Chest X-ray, AP view. Patient: 61 years old, sex F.
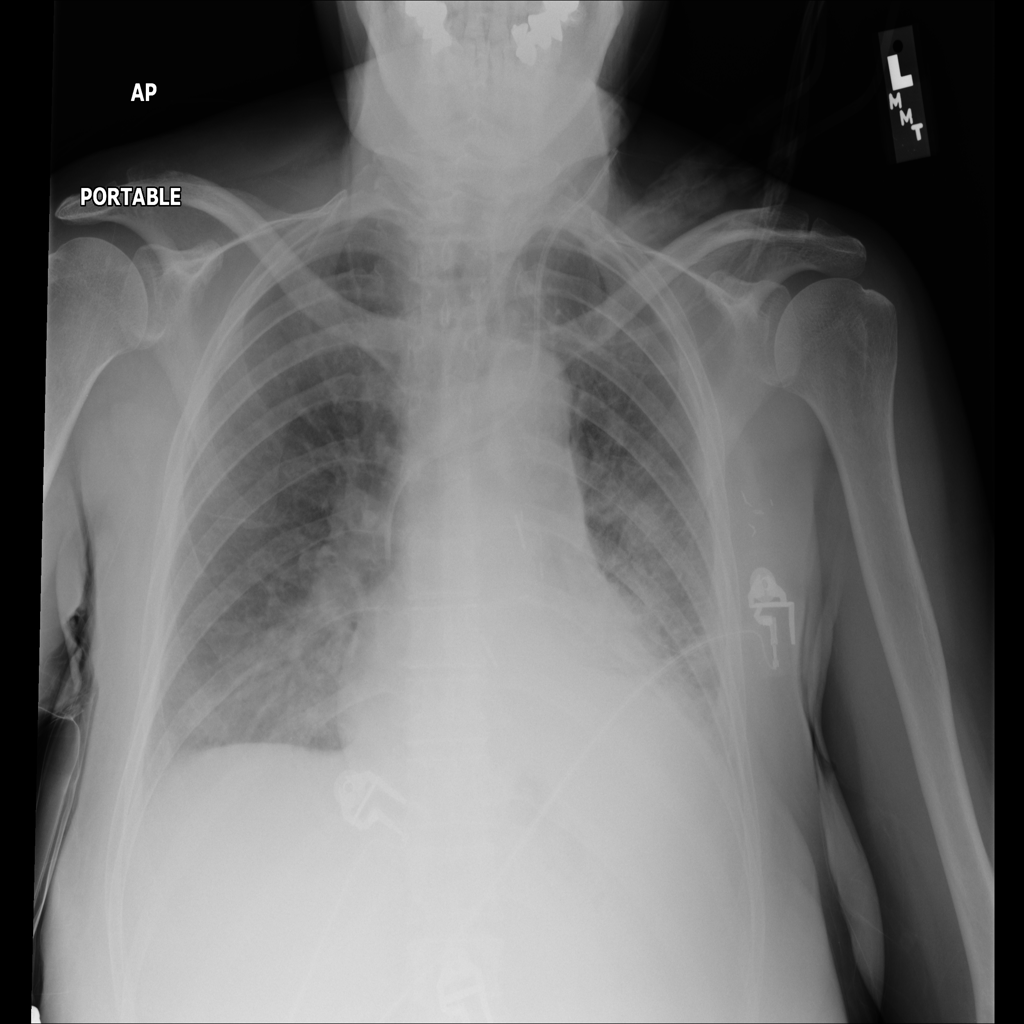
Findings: No Finding